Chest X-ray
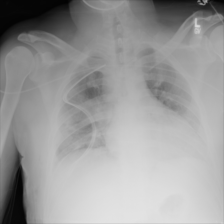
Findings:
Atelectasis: negative
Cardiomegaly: negative
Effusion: negative
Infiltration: negative
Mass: negative
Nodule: negative
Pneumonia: negative
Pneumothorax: negative
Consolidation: negative
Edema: negative
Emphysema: negative
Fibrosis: negative
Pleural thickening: negative
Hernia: negative